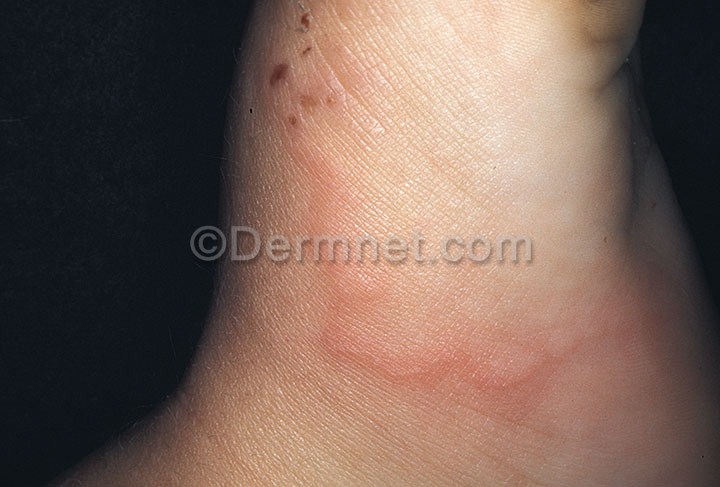
Disease: Scabies Lyme Disease and other Infestations and Bites